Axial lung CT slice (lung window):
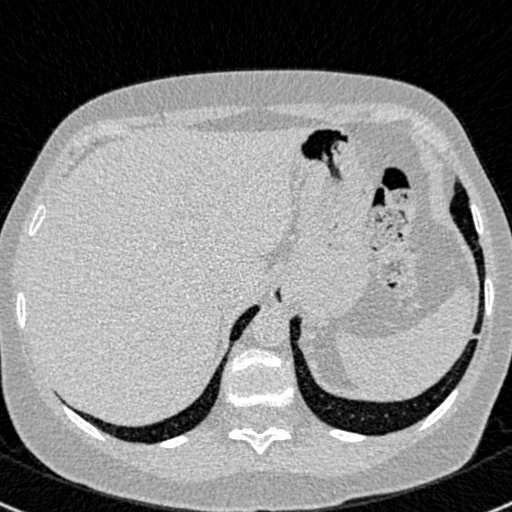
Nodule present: no